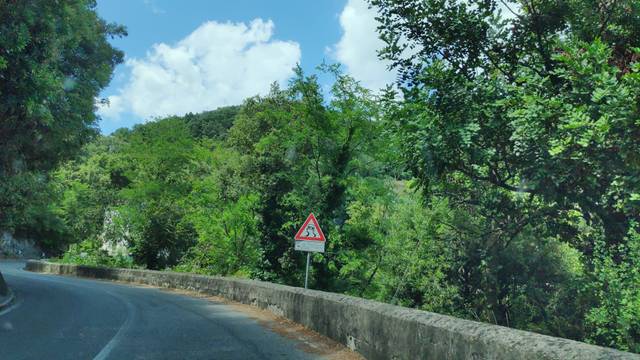
Region: Italy
Coordinates: 40.671, 14.722